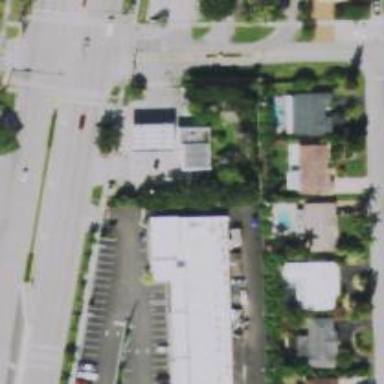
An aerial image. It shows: Convenience shop.